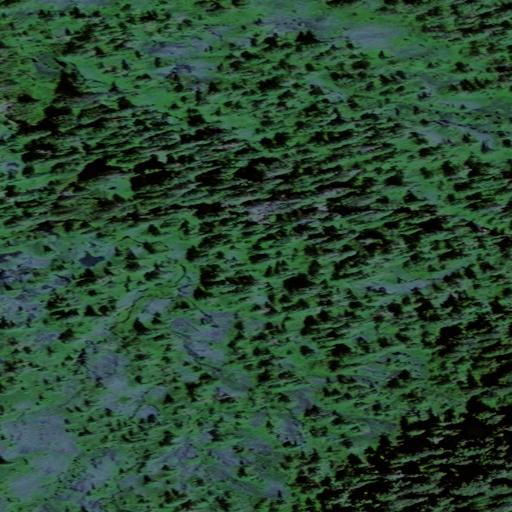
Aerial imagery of island in Alaska named Latouche Island containing only unknown